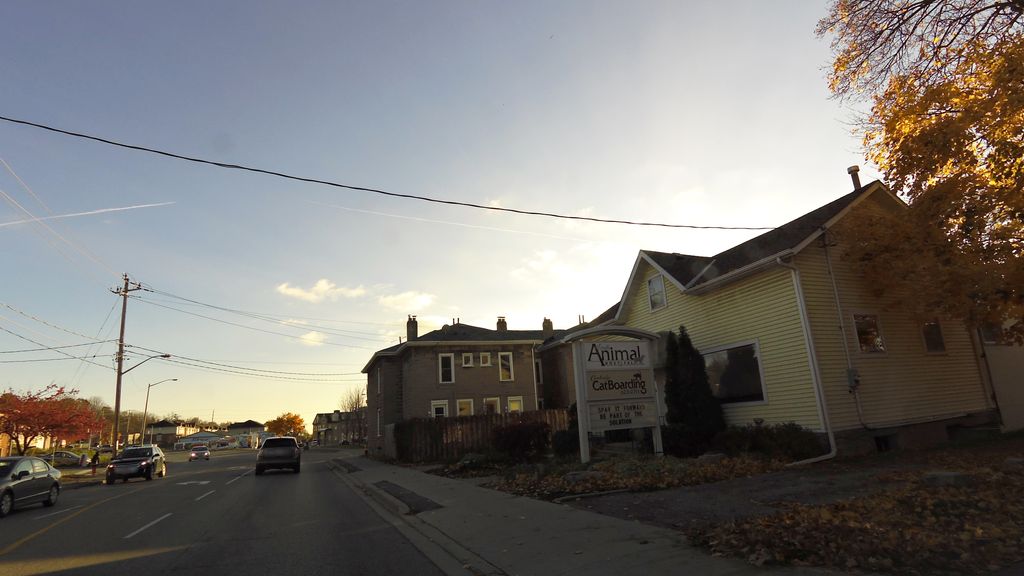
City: kitchener-waterloo